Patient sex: M
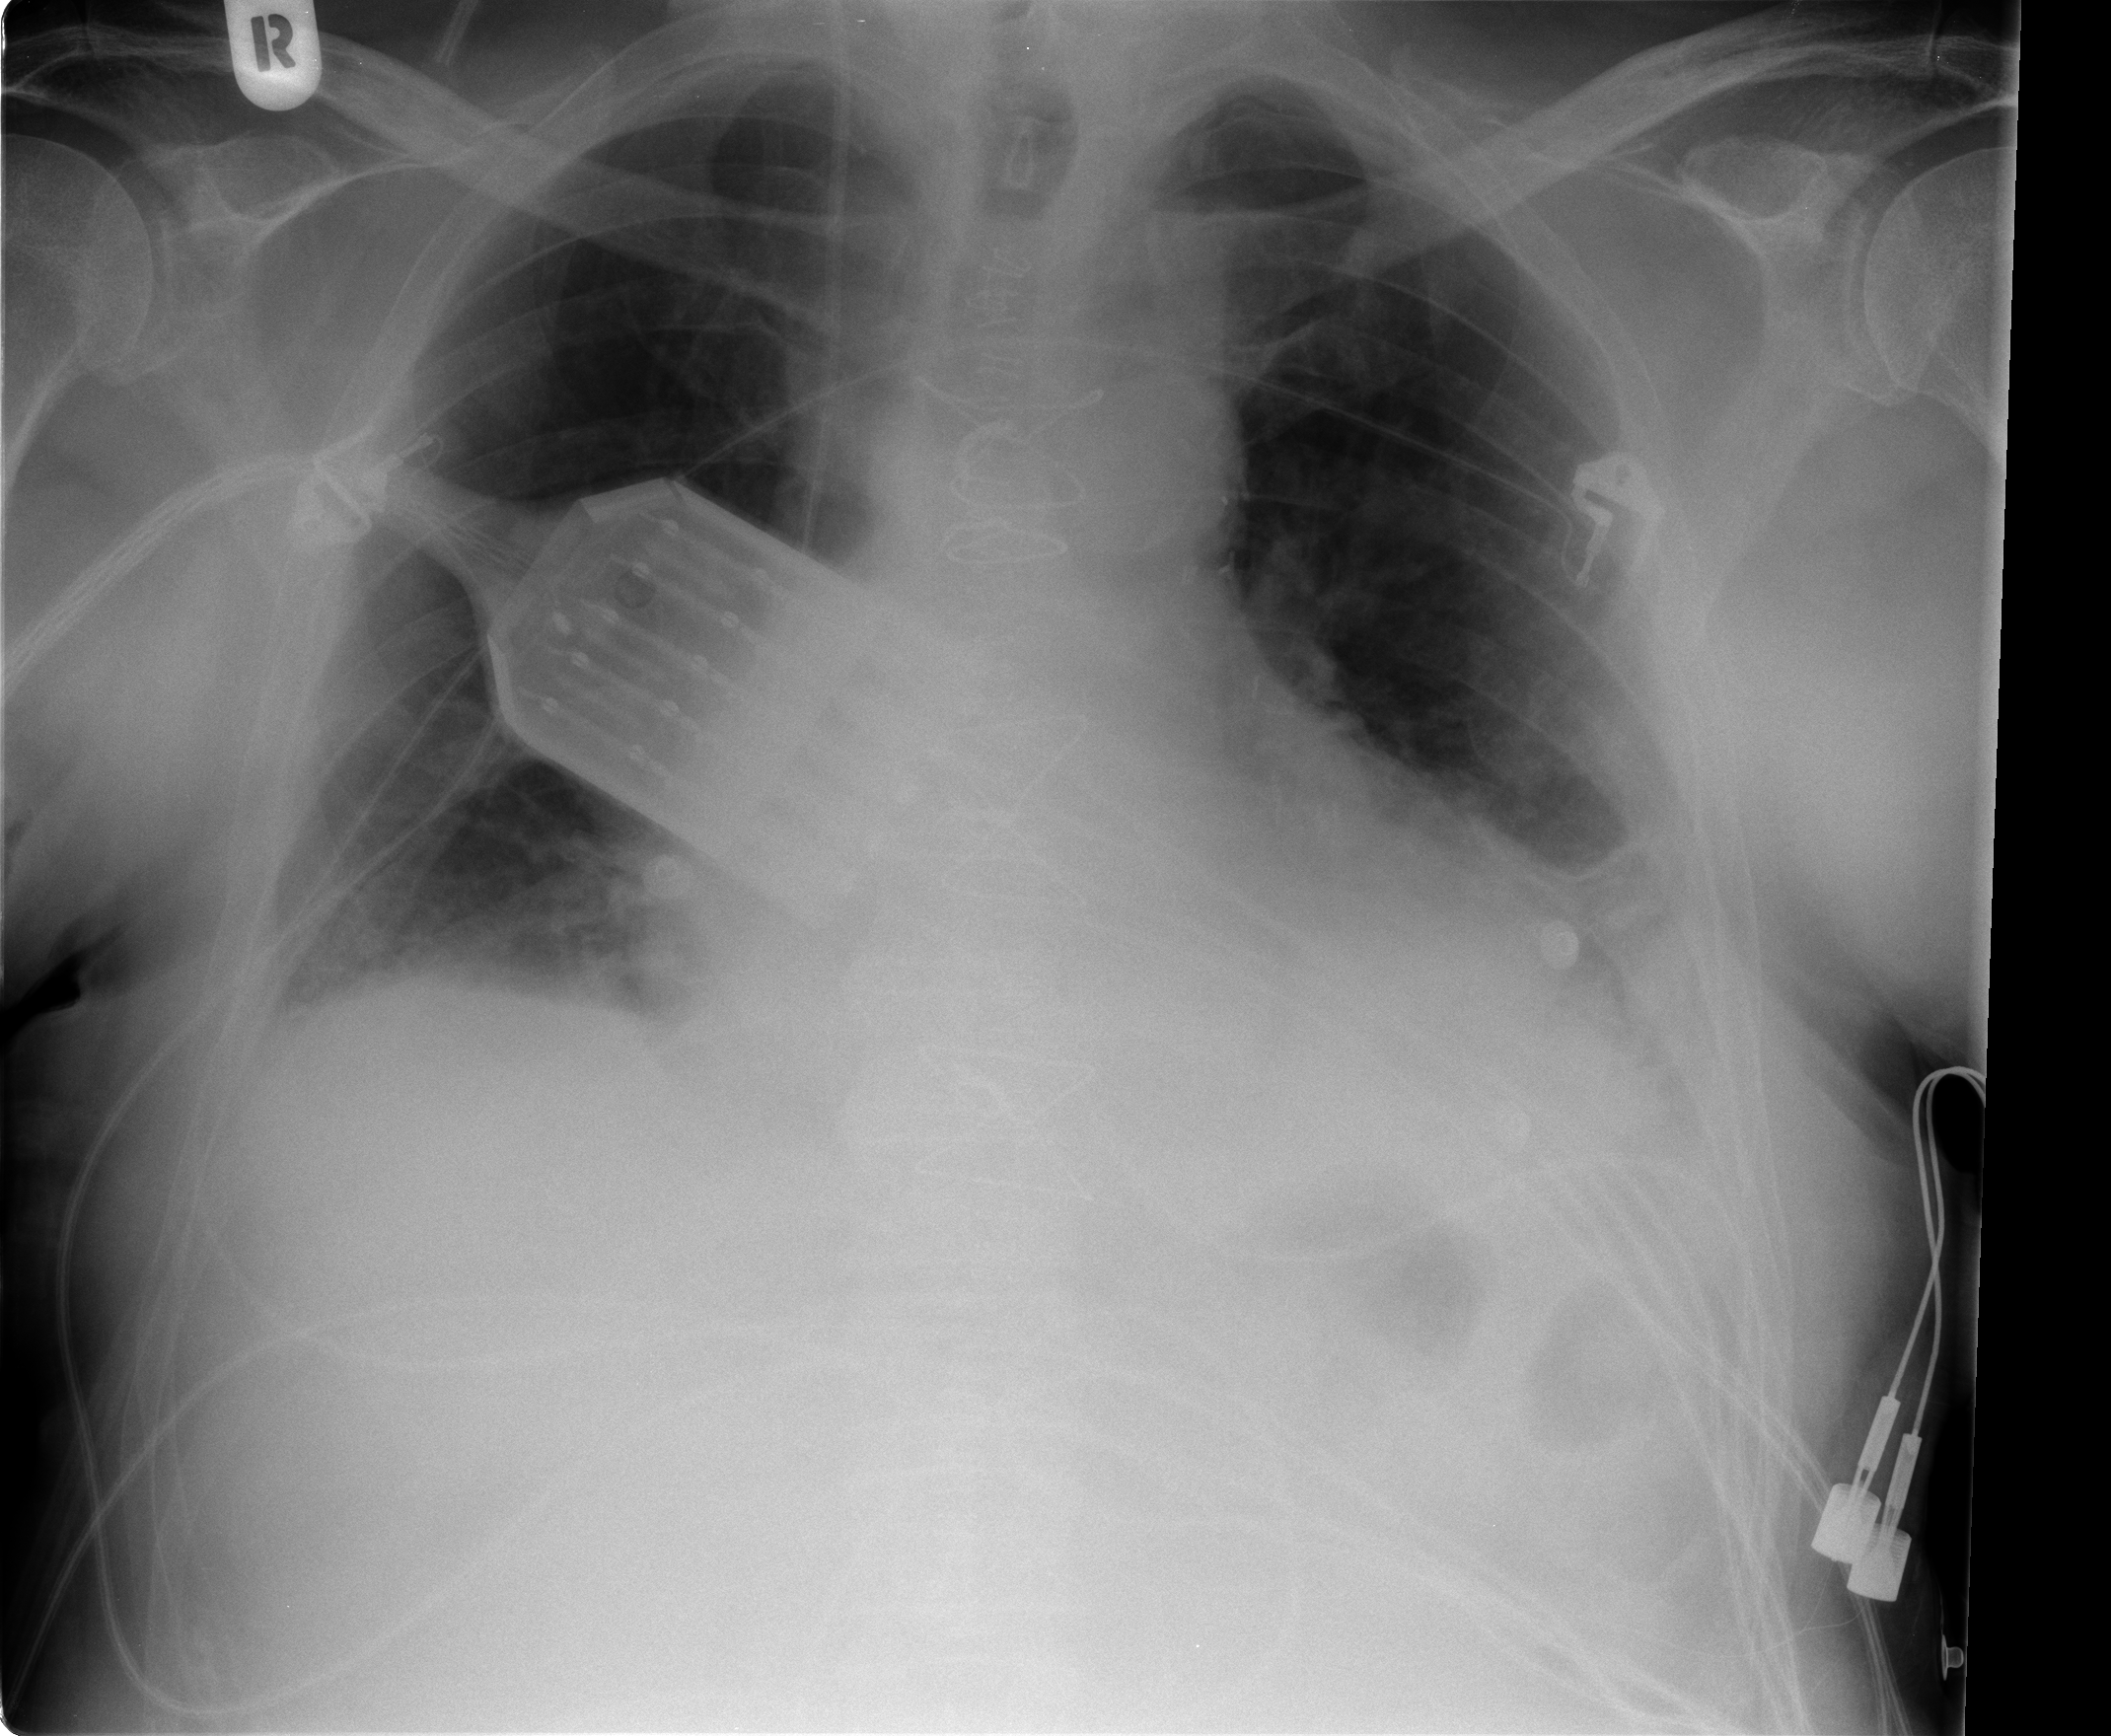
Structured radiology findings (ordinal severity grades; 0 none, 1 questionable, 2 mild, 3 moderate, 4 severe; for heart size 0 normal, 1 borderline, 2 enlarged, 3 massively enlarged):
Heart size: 2
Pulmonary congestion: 0
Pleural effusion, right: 0
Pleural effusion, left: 0
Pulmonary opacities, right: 0
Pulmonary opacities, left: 0
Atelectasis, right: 3
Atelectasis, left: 3